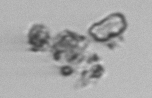
Label: detritus